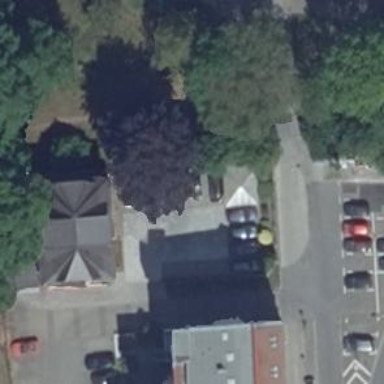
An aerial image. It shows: Parking area with surface made of sett.